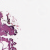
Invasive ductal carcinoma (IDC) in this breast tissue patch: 0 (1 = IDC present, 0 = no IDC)